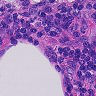
Metastatic tissue present: no